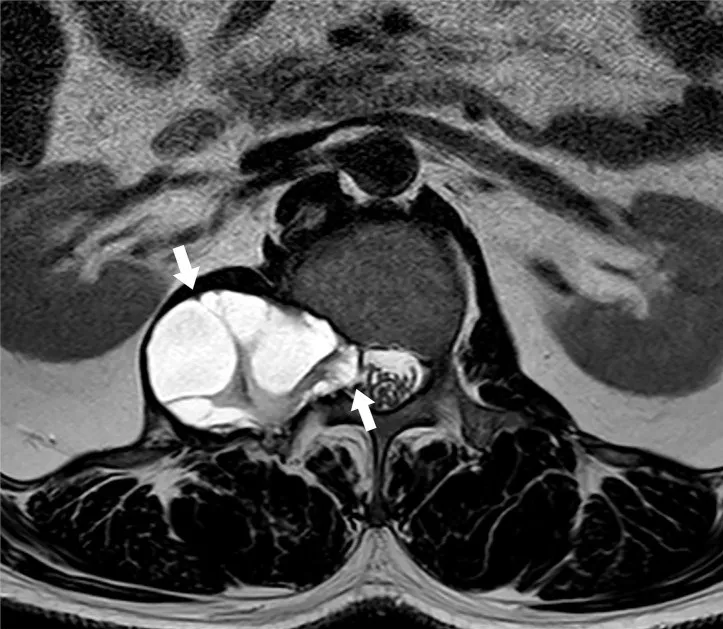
MRI T2WI (axis image) showing hyperintense signal of an oval solid-cystic cavity at the right side of the vertebral body and across through the enlarged L1~L2 intervertebral foramen. Left arrow: The part outside of the spinal canal. Right arrow: The part passing through the intervertebral foramen and inside of the spinal canal.
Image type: radiology (mri)